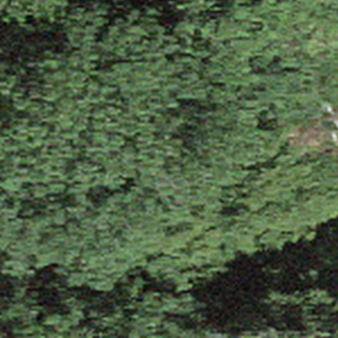
Label: other